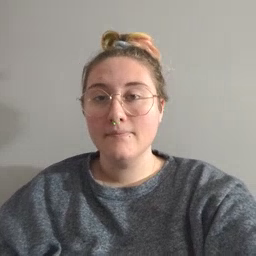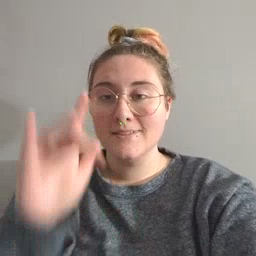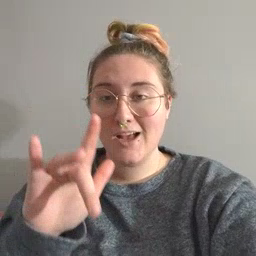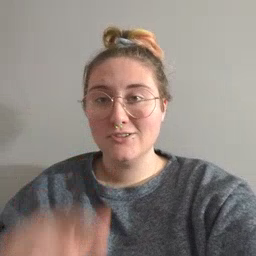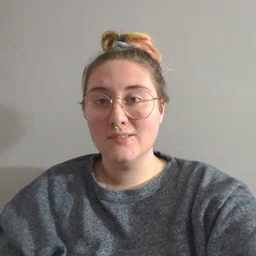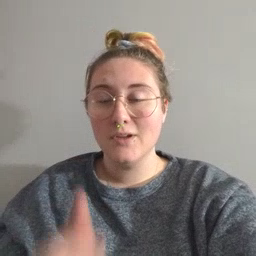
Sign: touch